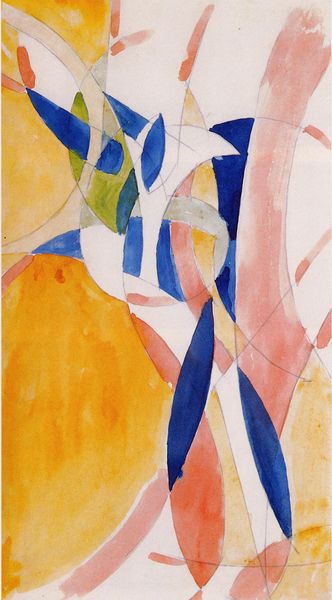
Titel: The Dancer, Der Tänzer
Künstler: David Bomberg
Institution: Privatsammlung
Schlagwörter: blau, aquarell, gelb, grün, bunt, orange, schwarz, weiss, rot, spitze, rosa, moderne, abstrakt, farben, modern, formen, linien, langweilig, striche, abstraktion, wasserfarben, kreise, halbkreis, geometrisch, geometrie, ovale, zirkel